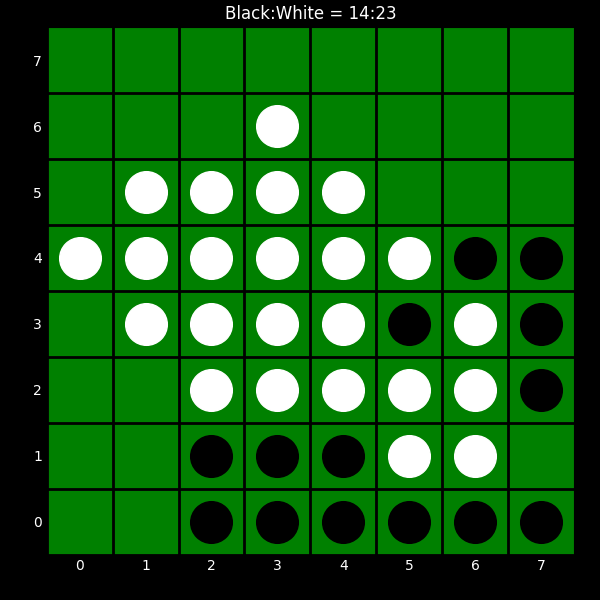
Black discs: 14
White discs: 23